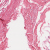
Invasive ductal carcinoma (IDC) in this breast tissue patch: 0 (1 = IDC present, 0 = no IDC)